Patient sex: M
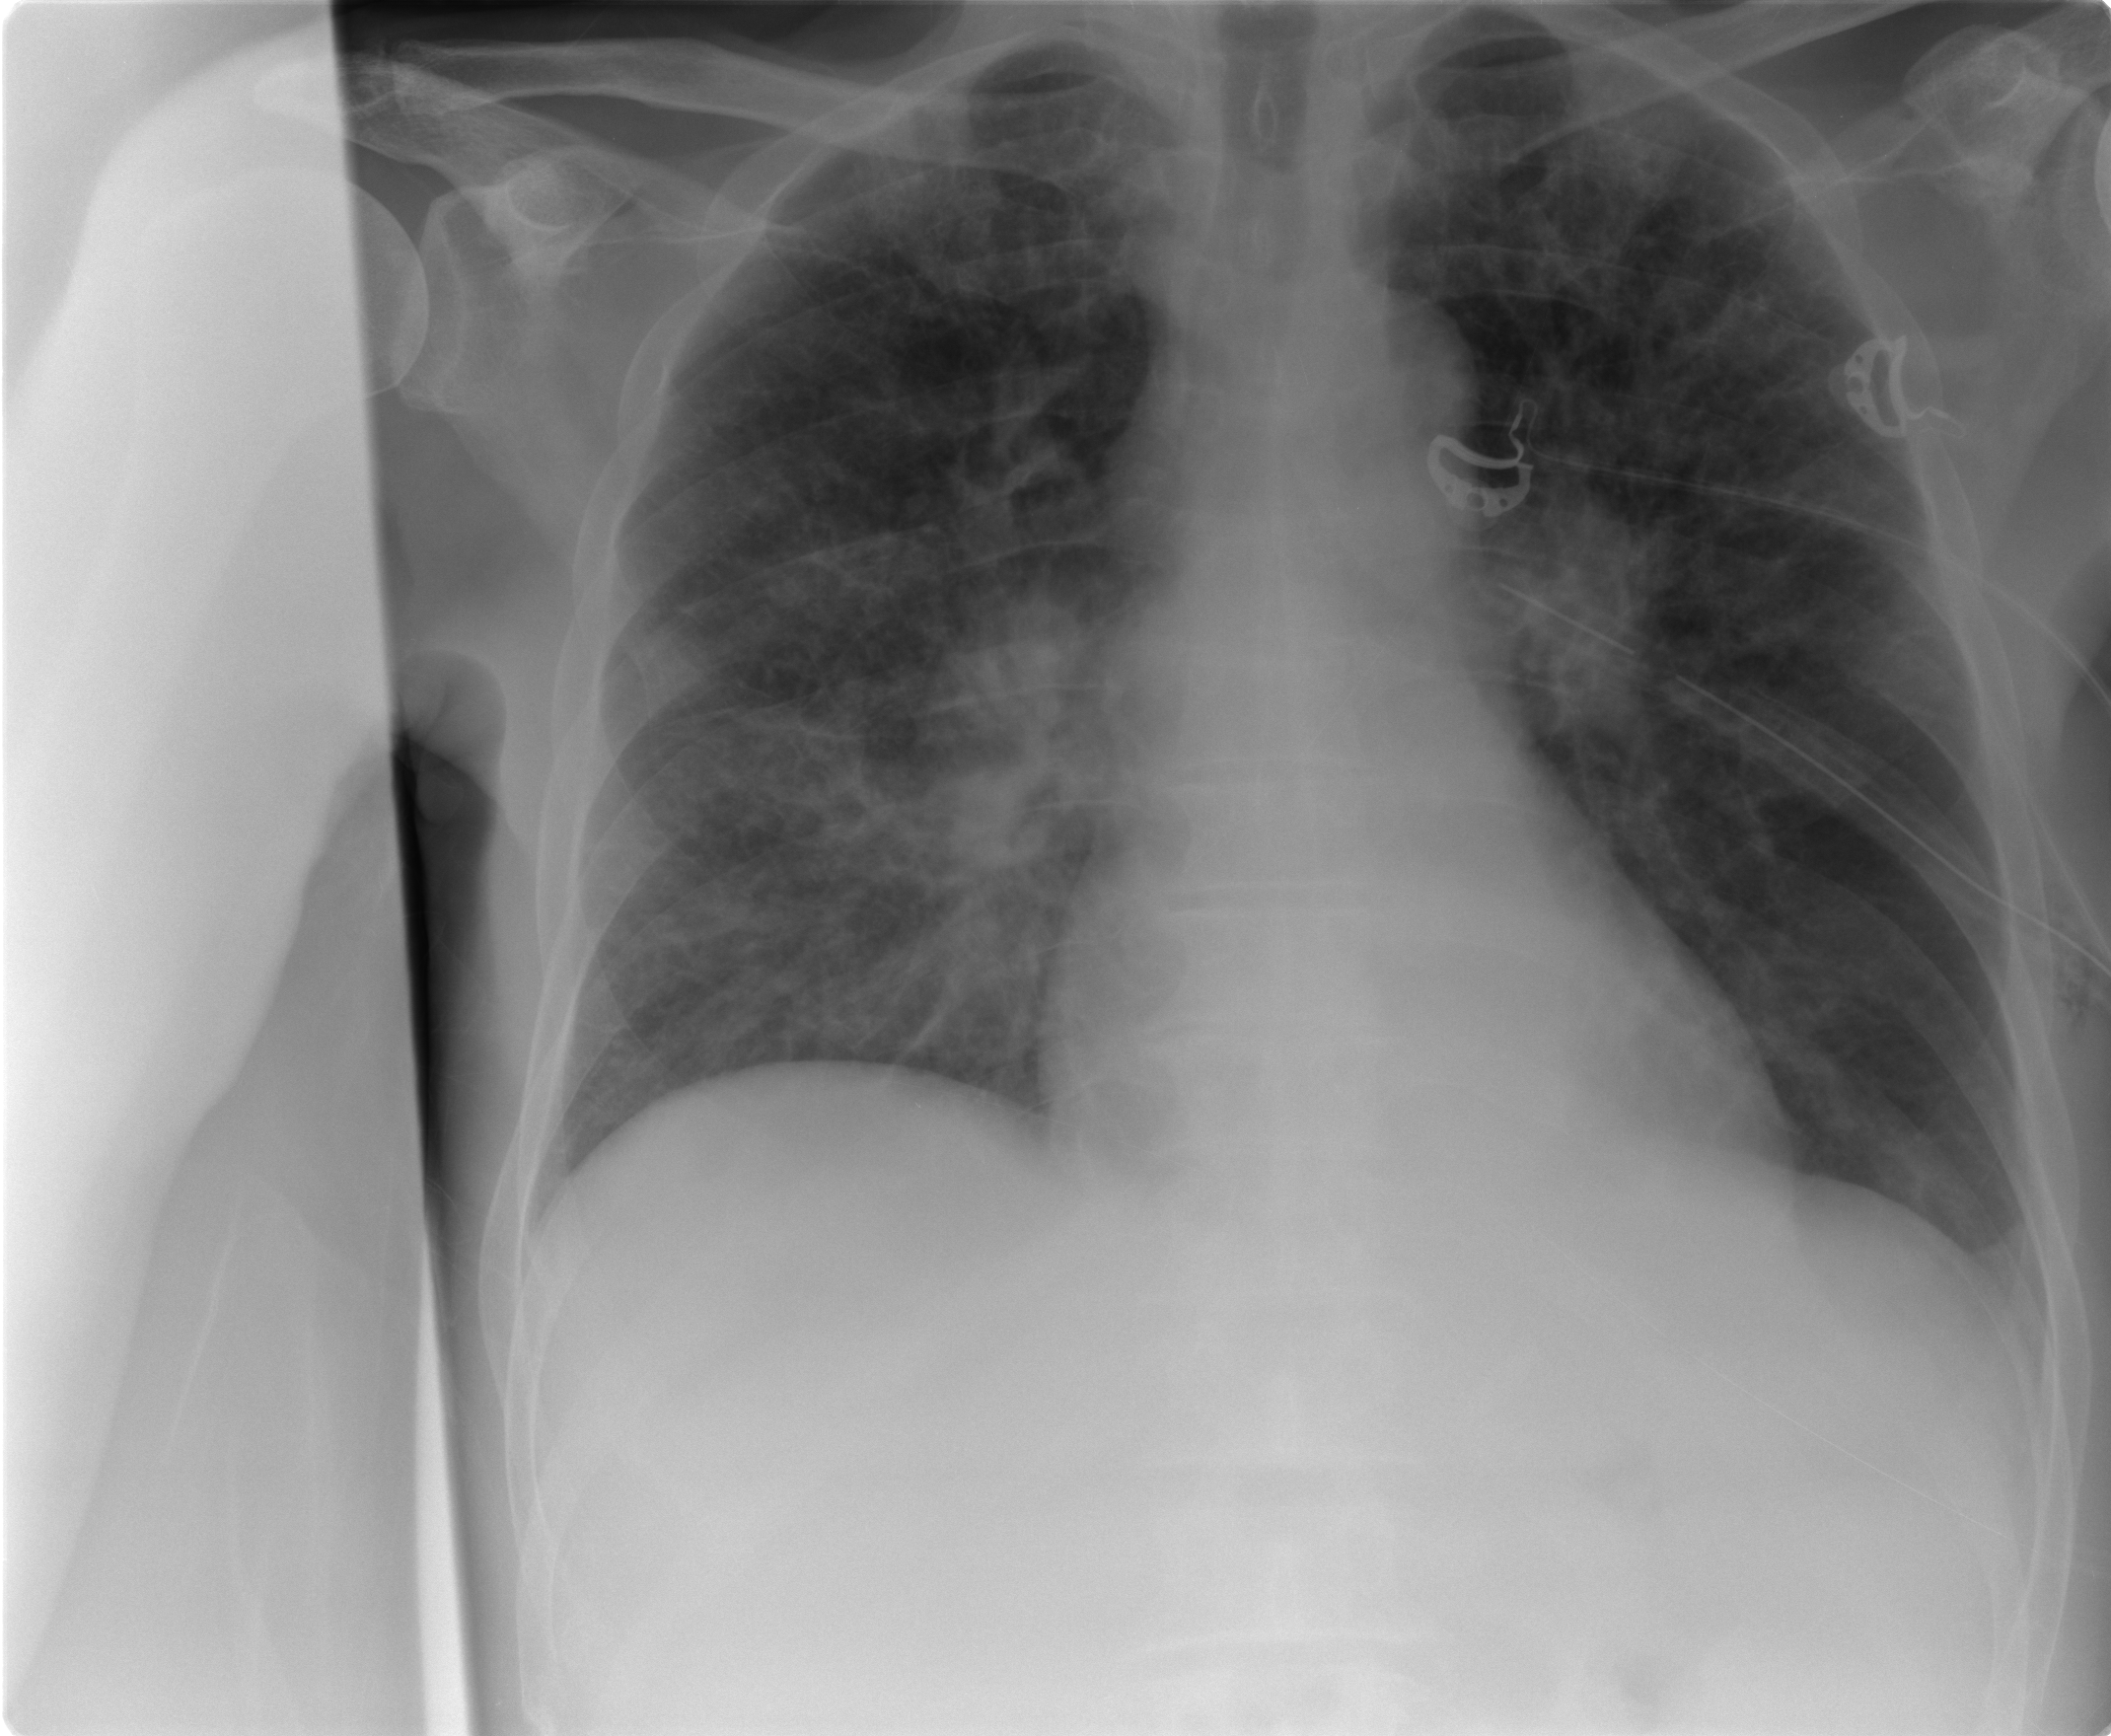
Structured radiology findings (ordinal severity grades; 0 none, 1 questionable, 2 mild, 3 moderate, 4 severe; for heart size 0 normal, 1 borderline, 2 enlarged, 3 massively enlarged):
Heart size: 0
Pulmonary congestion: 3
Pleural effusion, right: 0
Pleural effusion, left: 1
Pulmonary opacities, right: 2
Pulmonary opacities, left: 2
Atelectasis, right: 2
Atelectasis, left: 2